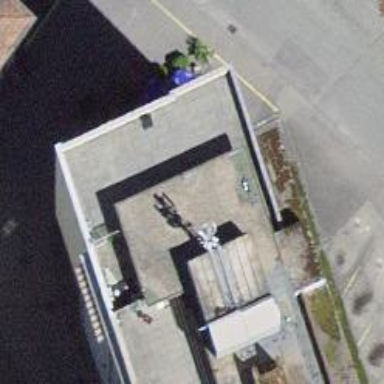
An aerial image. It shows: Café.